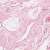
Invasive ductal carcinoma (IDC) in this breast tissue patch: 0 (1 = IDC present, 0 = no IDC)